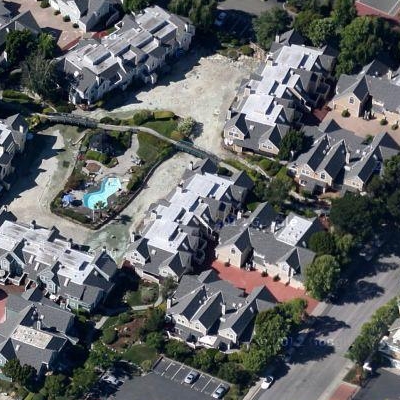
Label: fResident